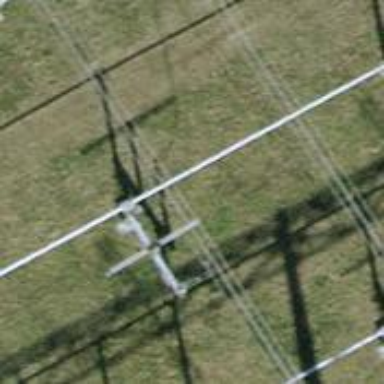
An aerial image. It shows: Switch for power supply.